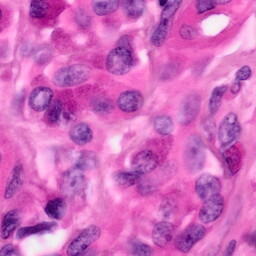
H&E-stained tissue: Pancreatic